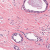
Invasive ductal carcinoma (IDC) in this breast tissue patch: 1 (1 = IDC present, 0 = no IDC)